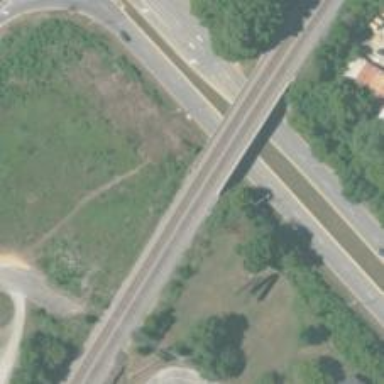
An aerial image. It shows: Bridge over railway line.